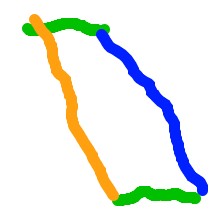
Shape: parallelogram